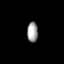
Tissue: lung
Cell type: Epithelial cells
Senescence score: 0.214
Nuclear area (px): 210
Mean DAPI intensity: 161.633